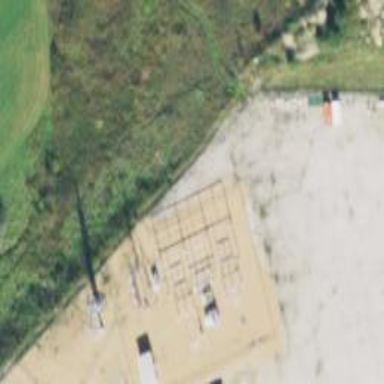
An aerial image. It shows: Industrial substation surrounded by fence.